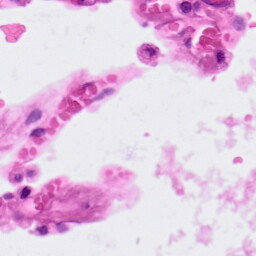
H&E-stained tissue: Lung